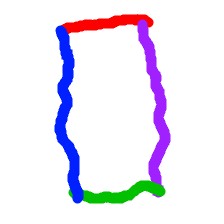
Shape: rectangle